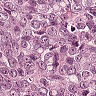
Metastatic tissue present: yes